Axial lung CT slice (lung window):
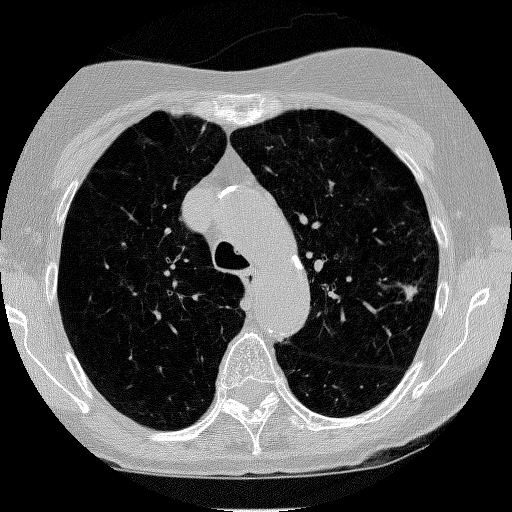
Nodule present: yes
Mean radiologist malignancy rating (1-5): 4.5